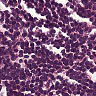
Metastatic tissue present: no